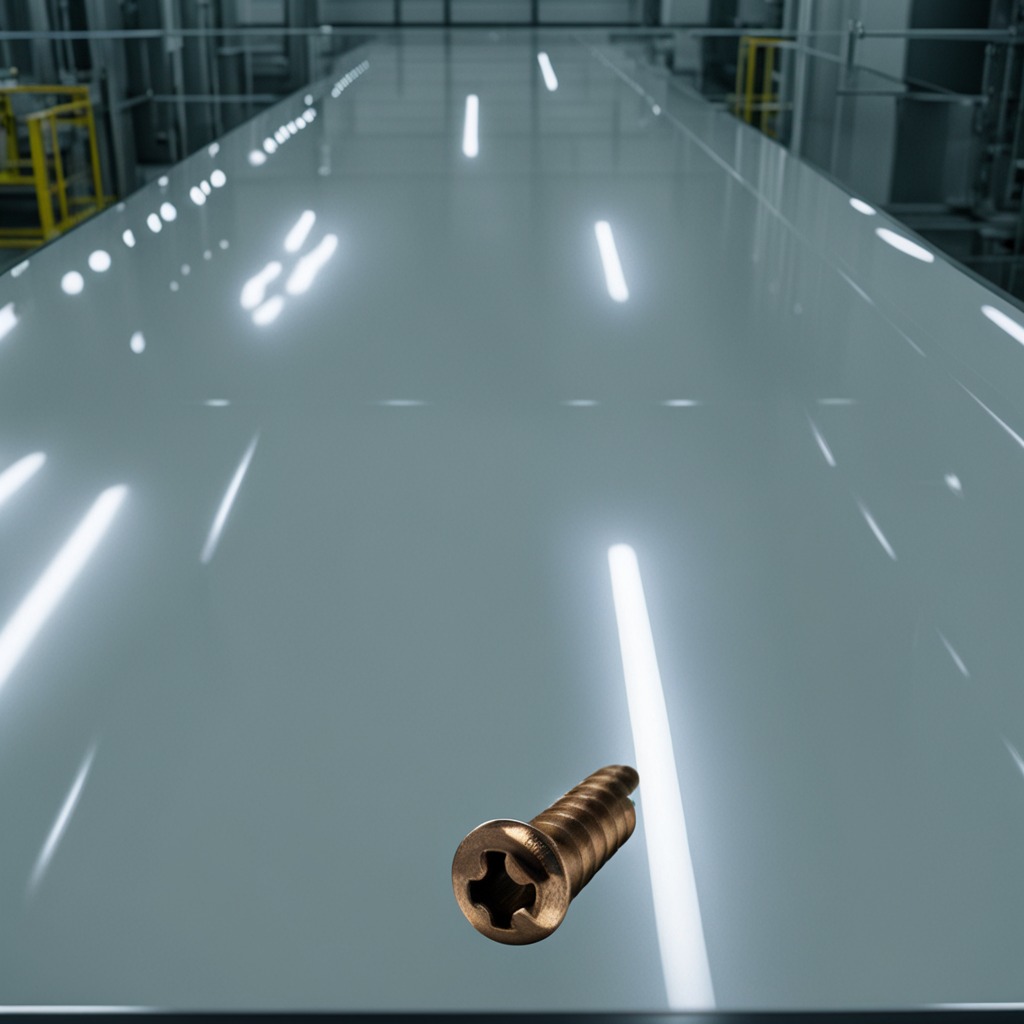
A metal screw is lying on a high-gloss table in a ship maintenance bay industrial lighting.